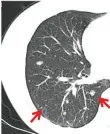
Chest CT images. (C-F) Multiple nodules of varying sizes are present in the upper and lower lobes of both lungs (indicated by red arrows), with the larger ones measuring approximately 1.0 cm in diameter, showing mild enhancement. The mediastinal lymph nodes were normal.
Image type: radiology (ct)